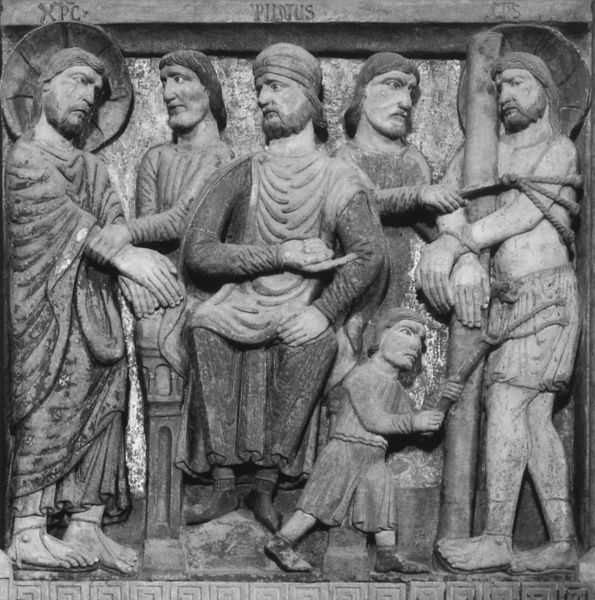
Titel: Lettner, Pontile
Standort: Modena, Dom S. Gimignano (EU - I - Emilia-Romagna)
Schlagwörter: fuß, hand, mann, finger, holz, männer, säule, blick, ornament, herodes, stein, hände, kind, fesseln, relief, könig, thron, sandalen, zeigen, seil, peitsche, pilatus, rom, sandale, heiligenschein, christus, jesus, fingerzeig, heiliger, heilige, schlagen, kreuznimbus, apostel, passion, geisselung, kreuztragung, hesus, abführen, auspeitschen, pontius, geisseln, knute, pilatur, geißelung christi, relife, farbreste, pflahl